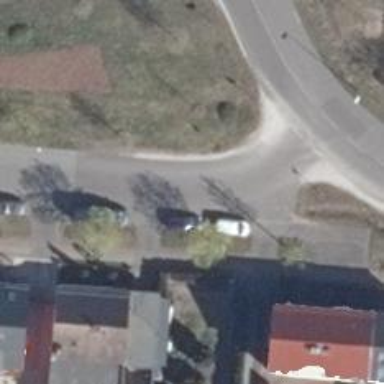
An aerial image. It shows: Smoothly paved residential road.